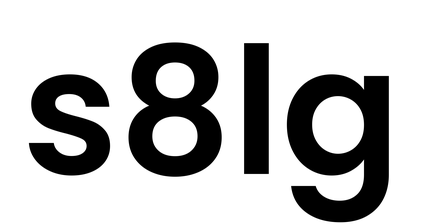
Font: Poppins-SemiBold